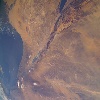
Label: land